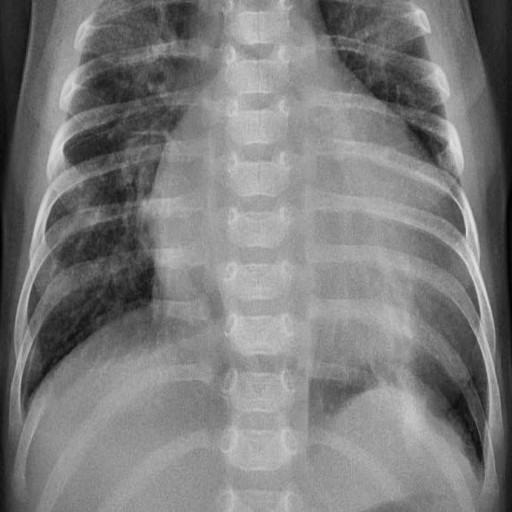
Finding: PNEUMONIA